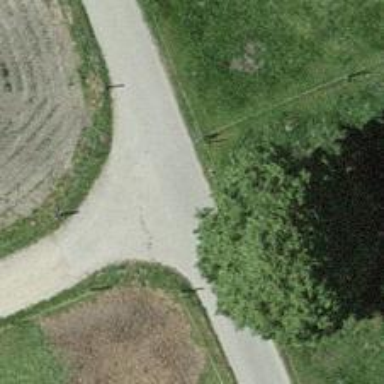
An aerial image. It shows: Unclassified road with asphalt surface.